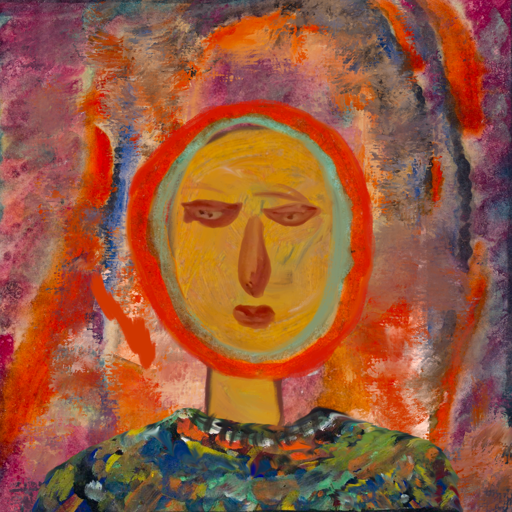
Background: Experience, Head And Neck Front: After_Raid, Face Front: Pious_Lady, Bust: An_Impression, Hair Front: Sisters, Head Accessory: Blank, Second Necklace: Blank, Necklace: In_The_Sun, Baby: Blank